RGB frame:
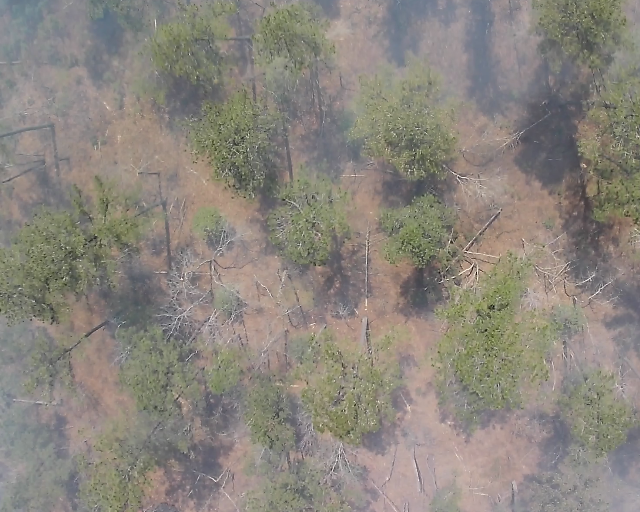
Thermal frame:
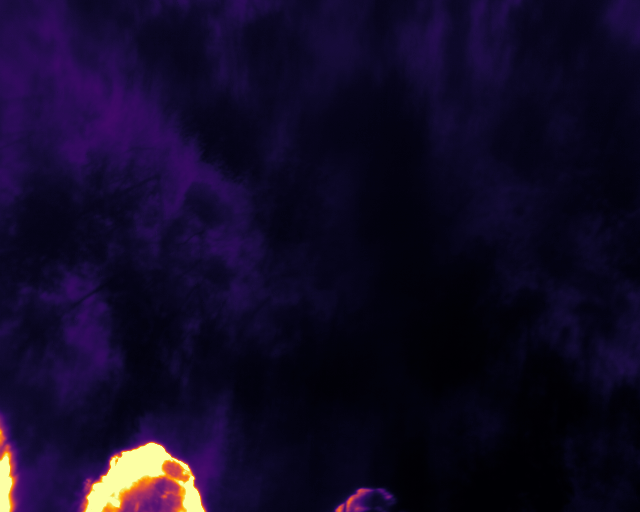
Captured: 2026-02-26 02:31:51
Pixels at or above 80 °C: 6354 (fraction of frame: 0.01939)